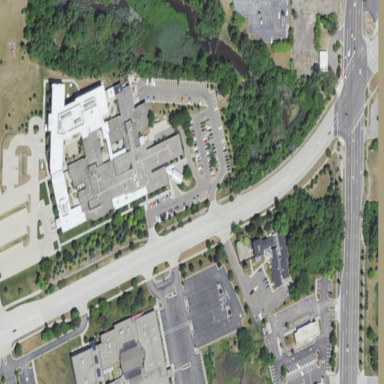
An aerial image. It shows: Healthcare facility identified as hospital.